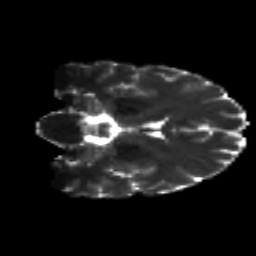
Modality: T2w
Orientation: coronal
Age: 34
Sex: male
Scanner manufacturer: siemens
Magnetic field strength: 3 T
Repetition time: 8.8 s
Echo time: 0.085 s